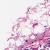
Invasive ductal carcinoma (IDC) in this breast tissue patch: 0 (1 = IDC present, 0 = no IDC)